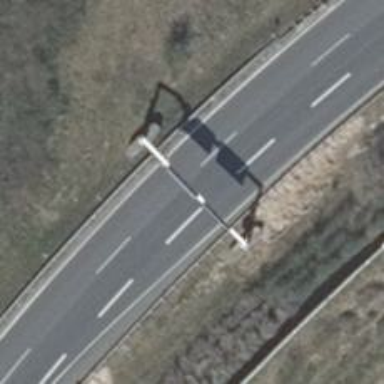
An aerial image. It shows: Overhead guidepost.